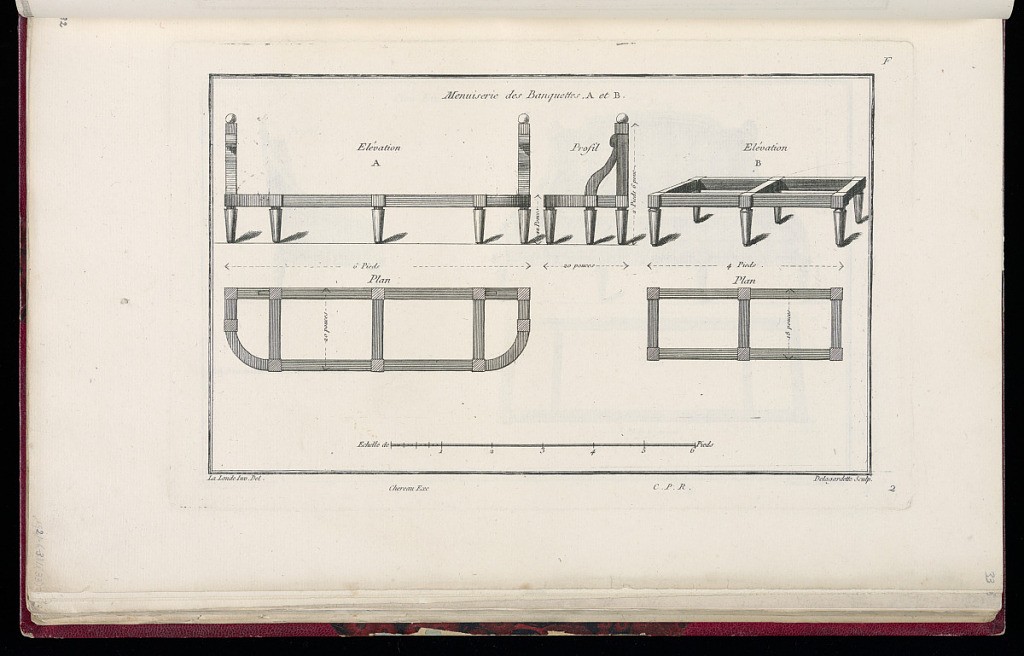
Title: Menuiserie des Banquettes A et B
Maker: Richard de Lalonde, French, active 1780–96
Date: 1775-1788
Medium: Etching on off-white laid paper
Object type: Print
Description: Elevation, profile, and plans for the benches represented in 1921-6-331-32. The plate is signed and numbered.